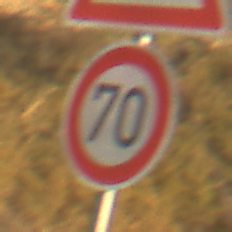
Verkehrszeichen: Geschwindigkeit70
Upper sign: VerengteFahrbahn
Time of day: SunriseSunset
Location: Outdoor (Nature)
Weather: PartlyCloudy
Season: NotSpecified
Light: Natural